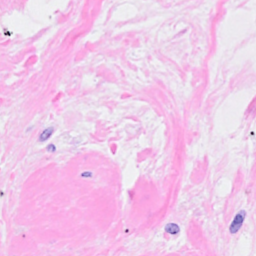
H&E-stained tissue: Breast